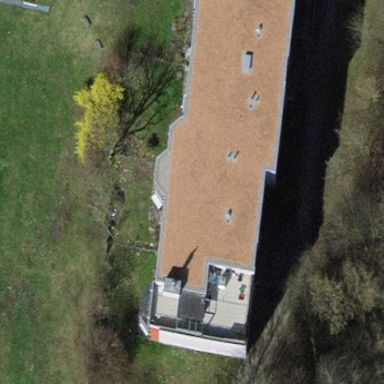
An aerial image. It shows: Flat-roofed apartment building.